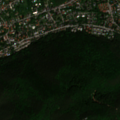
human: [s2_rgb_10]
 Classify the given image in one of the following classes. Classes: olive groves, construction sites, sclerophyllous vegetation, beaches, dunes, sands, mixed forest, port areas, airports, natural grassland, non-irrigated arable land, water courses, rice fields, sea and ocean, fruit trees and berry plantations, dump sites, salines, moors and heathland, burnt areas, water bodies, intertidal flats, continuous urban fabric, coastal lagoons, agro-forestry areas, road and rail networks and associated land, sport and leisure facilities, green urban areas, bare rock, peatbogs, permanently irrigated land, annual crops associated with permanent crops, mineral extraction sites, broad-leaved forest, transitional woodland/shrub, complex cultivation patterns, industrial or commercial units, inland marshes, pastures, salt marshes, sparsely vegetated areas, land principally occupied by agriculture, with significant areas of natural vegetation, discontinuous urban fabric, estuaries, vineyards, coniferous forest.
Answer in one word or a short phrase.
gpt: discontinuous urban fabric, broad-leaved forest, mixed forest